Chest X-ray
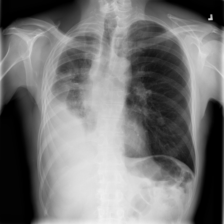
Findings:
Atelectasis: negative
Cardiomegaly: negative
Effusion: positive
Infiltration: negative
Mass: negative
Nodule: positive
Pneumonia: negative
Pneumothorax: negative
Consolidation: negative
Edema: negative
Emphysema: negative
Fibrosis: negative
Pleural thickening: positive
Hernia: negative